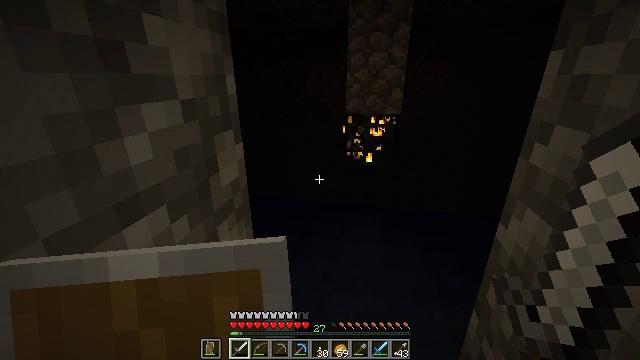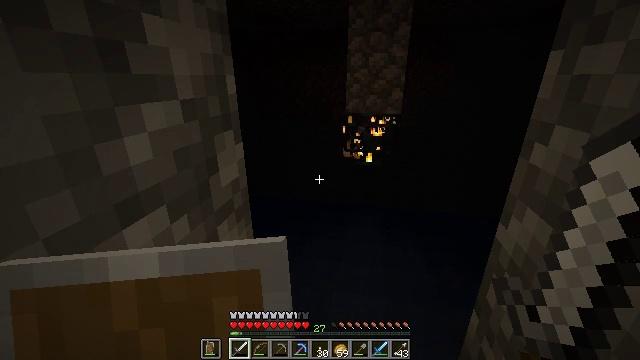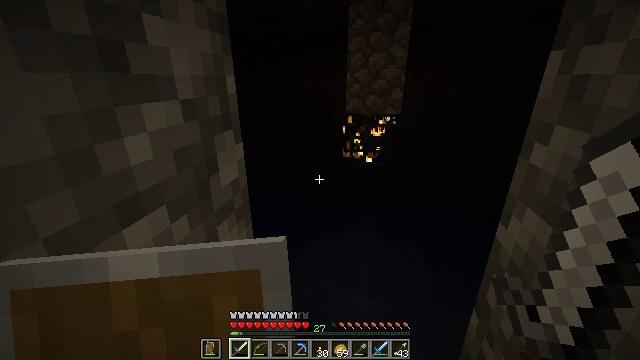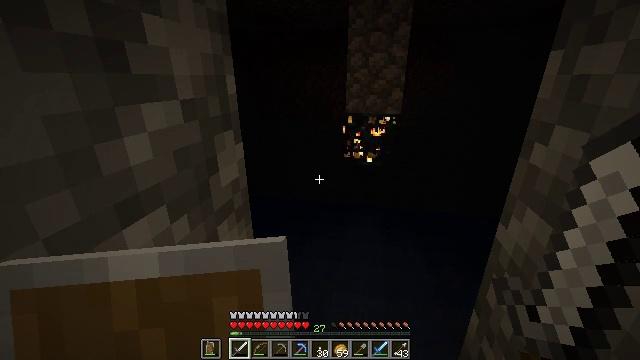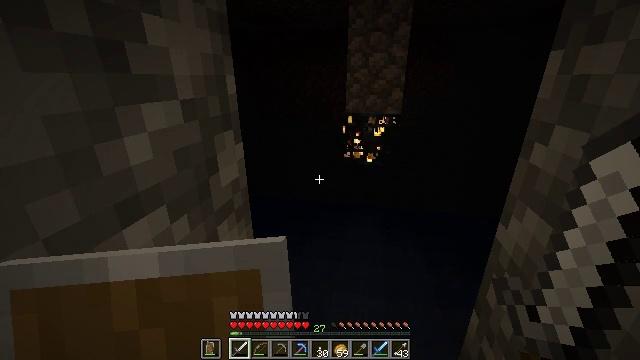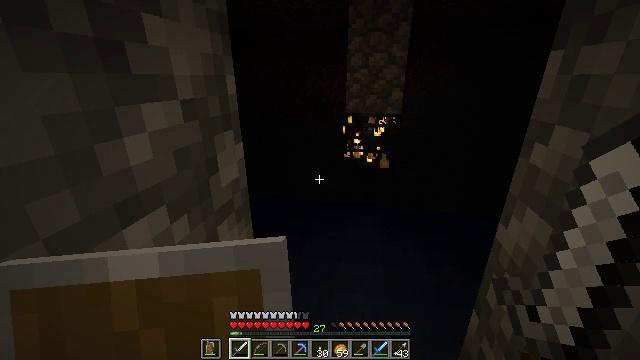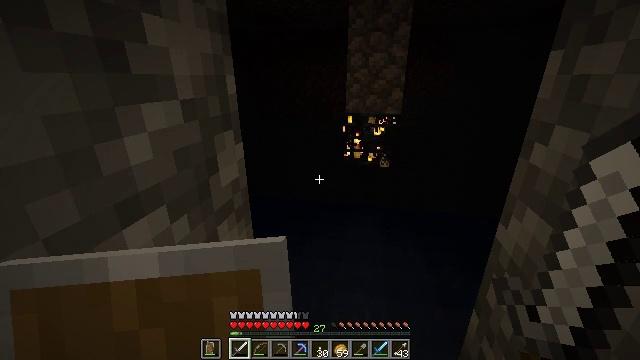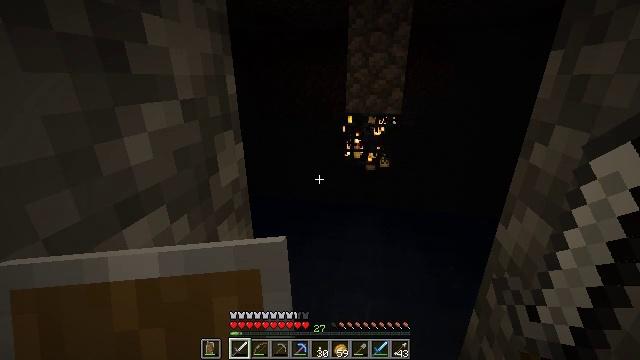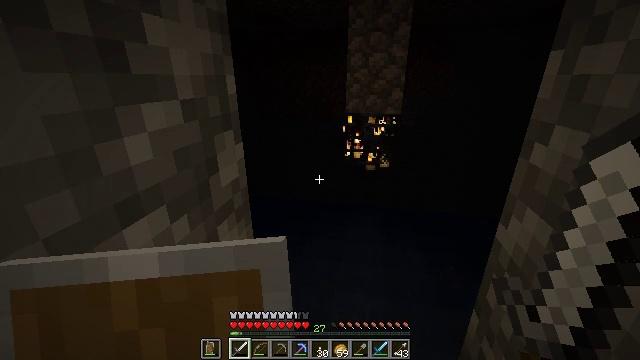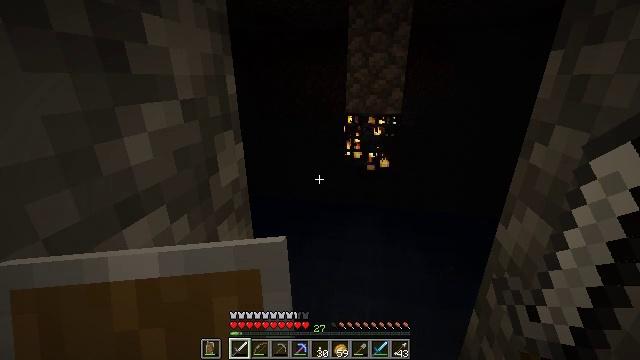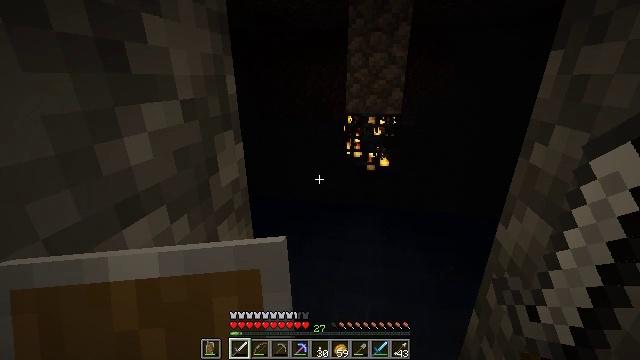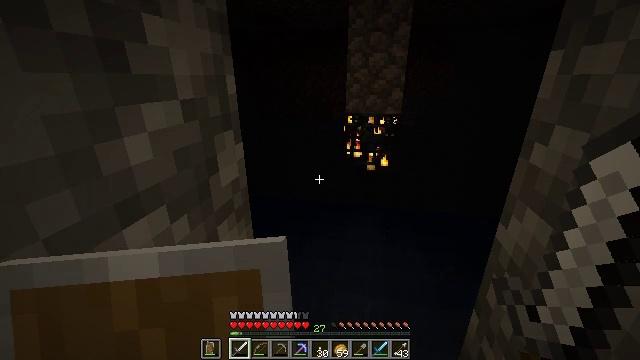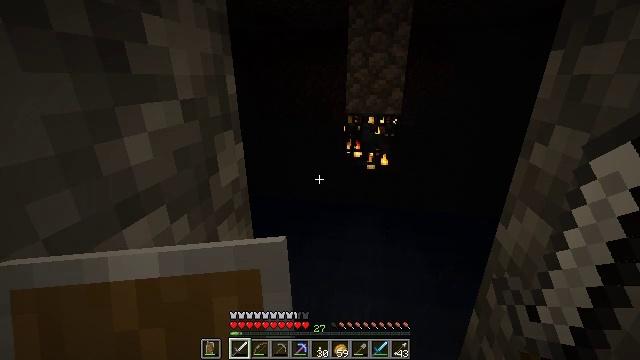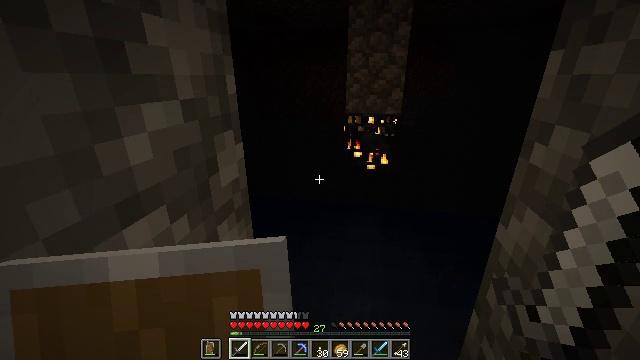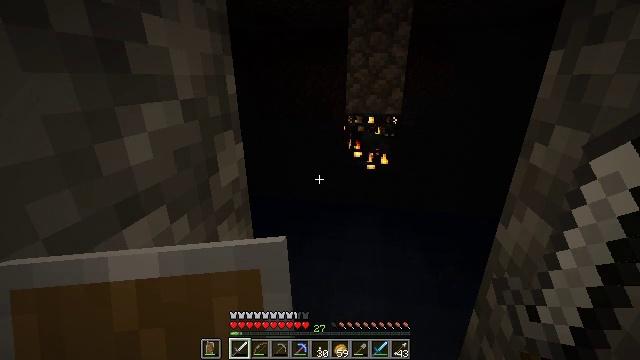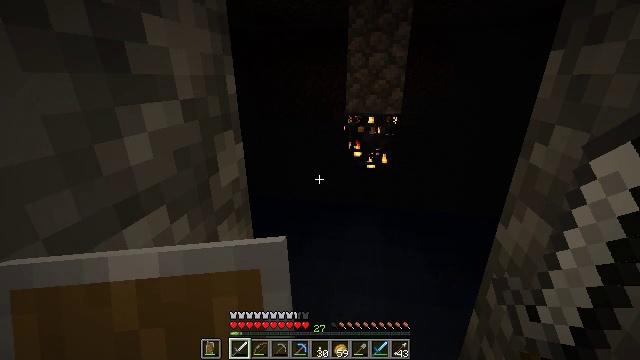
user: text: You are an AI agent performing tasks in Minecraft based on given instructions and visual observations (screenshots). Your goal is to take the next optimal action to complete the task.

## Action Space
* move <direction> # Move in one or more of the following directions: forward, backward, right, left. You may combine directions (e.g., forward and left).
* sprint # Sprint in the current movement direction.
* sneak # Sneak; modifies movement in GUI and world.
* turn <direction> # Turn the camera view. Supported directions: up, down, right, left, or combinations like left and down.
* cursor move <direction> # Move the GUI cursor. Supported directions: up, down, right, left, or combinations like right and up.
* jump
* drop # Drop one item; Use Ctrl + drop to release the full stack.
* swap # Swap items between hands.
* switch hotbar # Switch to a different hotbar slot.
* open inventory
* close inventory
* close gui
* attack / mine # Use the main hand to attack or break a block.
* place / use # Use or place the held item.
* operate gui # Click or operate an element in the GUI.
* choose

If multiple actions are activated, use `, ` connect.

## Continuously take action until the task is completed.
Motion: motion action
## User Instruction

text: Drop an iron sword.
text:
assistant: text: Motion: no_op
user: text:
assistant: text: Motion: no_op
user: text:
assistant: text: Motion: no_op
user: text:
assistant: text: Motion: no_op
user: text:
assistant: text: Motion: no_op
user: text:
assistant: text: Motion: no_op
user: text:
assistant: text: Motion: no_op
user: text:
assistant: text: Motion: no_op
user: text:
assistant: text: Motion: no_op
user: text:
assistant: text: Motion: no_op
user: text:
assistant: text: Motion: no_op
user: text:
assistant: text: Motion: no_op
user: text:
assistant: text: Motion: no_op
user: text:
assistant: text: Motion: no_op
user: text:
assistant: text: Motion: no_op
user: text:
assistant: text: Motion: no_op
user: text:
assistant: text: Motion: no_op
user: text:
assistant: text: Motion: no_op
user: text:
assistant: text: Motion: no_op
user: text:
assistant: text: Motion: no_op
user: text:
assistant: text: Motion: no_op
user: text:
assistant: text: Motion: no_op
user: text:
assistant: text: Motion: no_op
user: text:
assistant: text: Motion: no_op
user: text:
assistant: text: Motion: no_op
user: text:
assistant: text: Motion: no_op
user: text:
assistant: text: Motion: no_op
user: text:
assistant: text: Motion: no_op
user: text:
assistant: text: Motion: no_op
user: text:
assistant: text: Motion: no_op